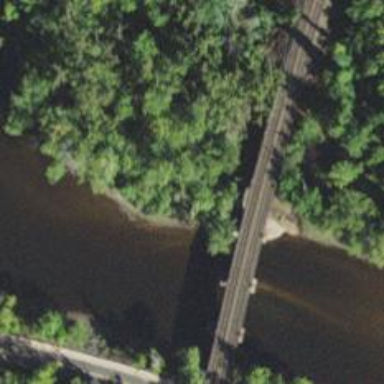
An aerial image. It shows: Arched railway bridge.